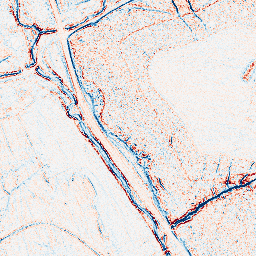
Category: edge_preserving
Decomposition family: bilateral
Decomposition parameters: d: 5
sigma_color: 25
sigma_space: 150
Upsampling method: regularized
Upsampling parameters: scale: 4
lambda_reg: 0.001
Upsampling scale: 4